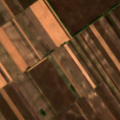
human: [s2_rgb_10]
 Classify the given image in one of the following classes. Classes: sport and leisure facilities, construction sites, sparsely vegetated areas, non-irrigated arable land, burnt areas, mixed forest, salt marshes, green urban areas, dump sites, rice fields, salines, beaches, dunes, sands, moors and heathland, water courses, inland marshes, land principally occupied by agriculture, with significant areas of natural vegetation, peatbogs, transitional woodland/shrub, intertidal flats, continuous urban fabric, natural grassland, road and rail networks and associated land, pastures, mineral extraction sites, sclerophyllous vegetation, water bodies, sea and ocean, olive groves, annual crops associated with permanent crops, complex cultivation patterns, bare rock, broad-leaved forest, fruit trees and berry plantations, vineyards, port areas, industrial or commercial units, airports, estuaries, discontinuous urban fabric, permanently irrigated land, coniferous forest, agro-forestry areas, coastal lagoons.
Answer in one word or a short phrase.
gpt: non-irrigated arable land